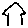
Label: house